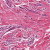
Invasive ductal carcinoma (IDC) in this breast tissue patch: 0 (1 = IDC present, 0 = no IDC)